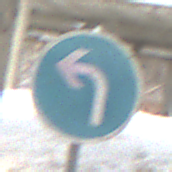
Verkehrszeichen: VorgeschriebeneFahrtrichtungLinks
Umgebung: Roofed, Suburban
Tageszeit: MorningAfternoon
Wetter: PartlyCloudy
Licht: Natural
Jahreszeit: Winter
Kontrast: LowContrast